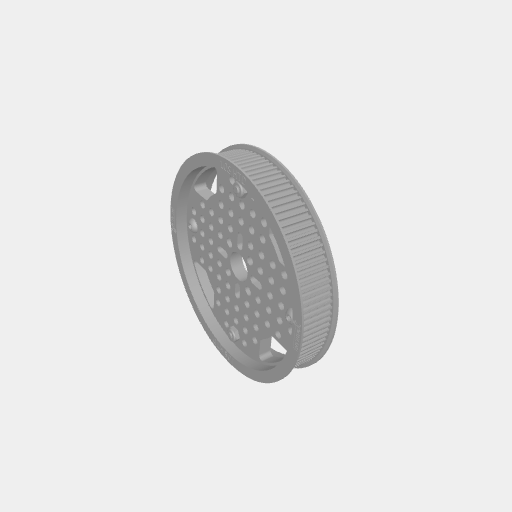
Part: Pulley3P14ID108T